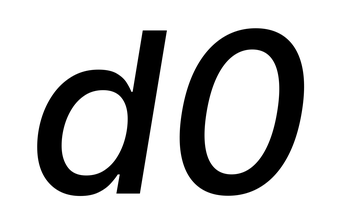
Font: Inter-Italic_Medium_Italic